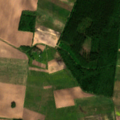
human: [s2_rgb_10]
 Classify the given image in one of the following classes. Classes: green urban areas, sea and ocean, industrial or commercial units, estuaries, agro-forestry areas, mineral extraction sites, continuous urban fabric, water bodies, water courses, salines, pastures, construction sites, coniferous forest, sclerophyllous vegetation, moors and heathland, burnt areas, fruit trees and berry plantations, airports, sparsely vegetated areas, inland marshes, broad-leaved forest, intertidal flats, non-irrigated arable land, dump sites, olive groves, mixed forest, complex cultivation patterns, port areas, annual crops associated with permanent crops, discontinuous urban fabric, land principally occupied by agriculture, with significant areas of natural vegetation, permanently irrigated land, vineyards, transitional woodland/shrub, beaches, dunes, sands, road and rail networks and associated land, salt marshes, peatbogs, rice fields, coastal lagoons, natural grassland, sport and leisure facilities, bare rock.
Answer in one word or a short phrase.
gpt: non-irrigated arable land, pastures, broad-leaved forest